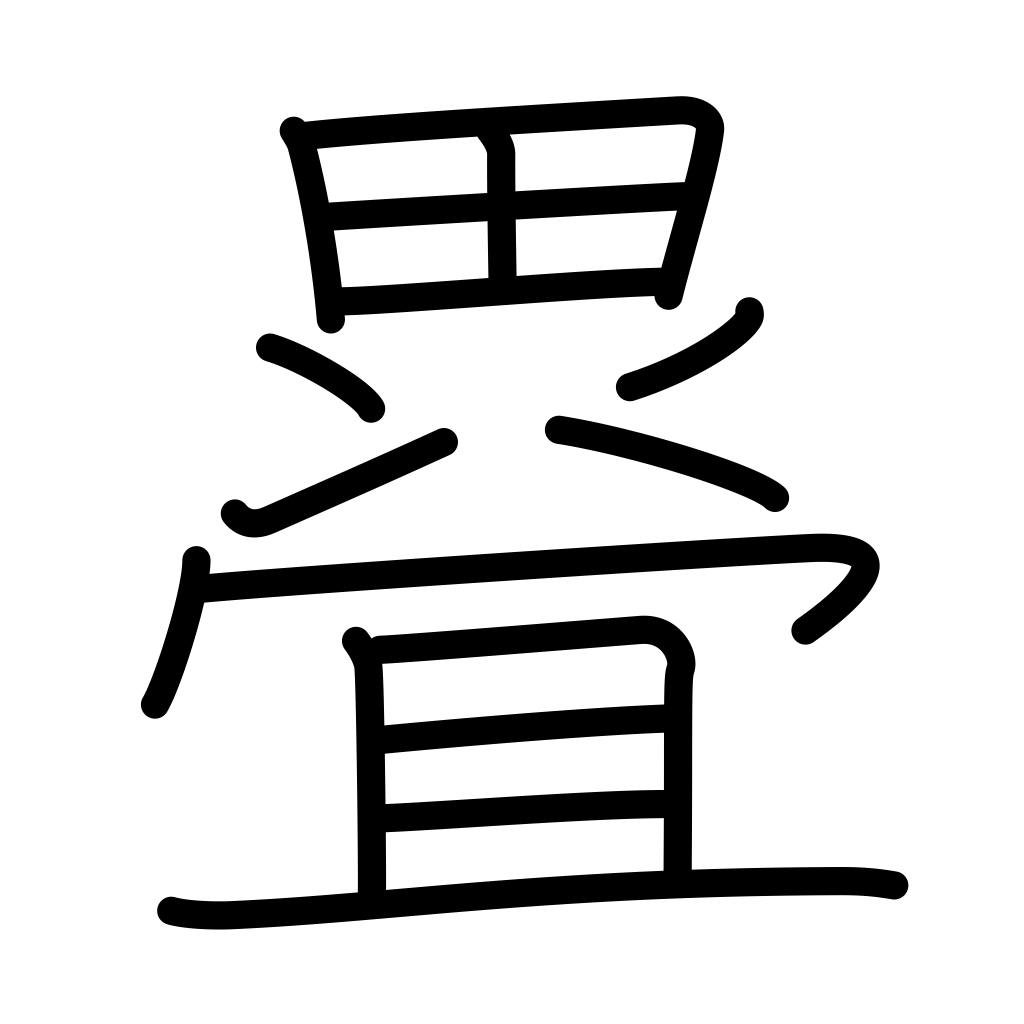
Meaning: counter for tatami mats, fold